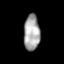
Tissue: prostate
Cell type: T cells
Senescence score: 0.3438
Nuclear area (px): 570
Mean DAPI intensity: 165.439